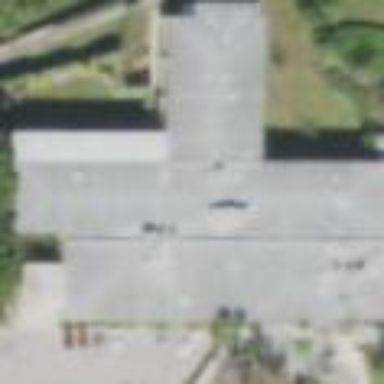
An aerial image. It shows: Healthcare building designated as hospice.